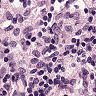
Metastatic tissue present: no